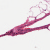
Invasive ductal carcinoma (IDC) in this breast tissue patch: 0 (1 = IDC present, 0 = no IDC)